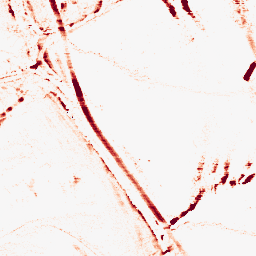
Category: morphological
Decomposition family: morphological_rect
Decomposition parameters: operation: opening
width: 10
height: 3
Upsampling method: bspline
Upsampling parameters: scale: 4
Upsampling scale: 4